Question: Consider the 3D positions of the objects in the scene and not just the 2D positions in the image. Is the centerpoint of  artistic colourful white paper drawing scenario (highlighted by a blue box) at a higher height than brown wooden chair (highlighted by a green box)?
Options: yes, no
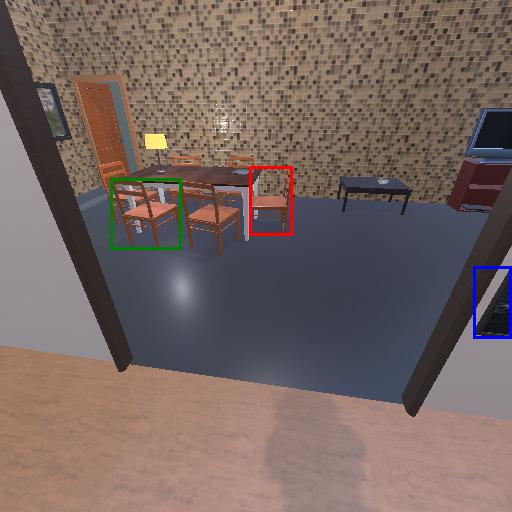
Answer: yes